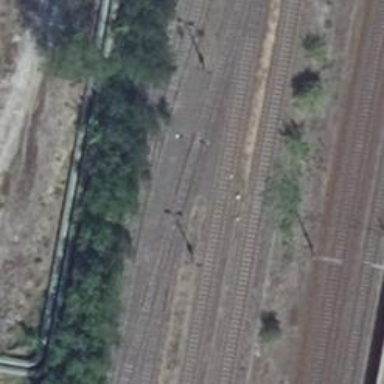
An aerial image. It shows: Railway switch.